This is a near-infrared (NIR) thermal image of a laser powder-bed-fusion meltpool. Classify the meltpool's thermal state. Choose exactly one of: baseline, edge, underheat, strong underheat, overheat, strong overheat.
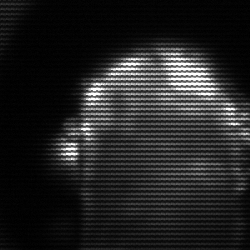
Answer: baseline